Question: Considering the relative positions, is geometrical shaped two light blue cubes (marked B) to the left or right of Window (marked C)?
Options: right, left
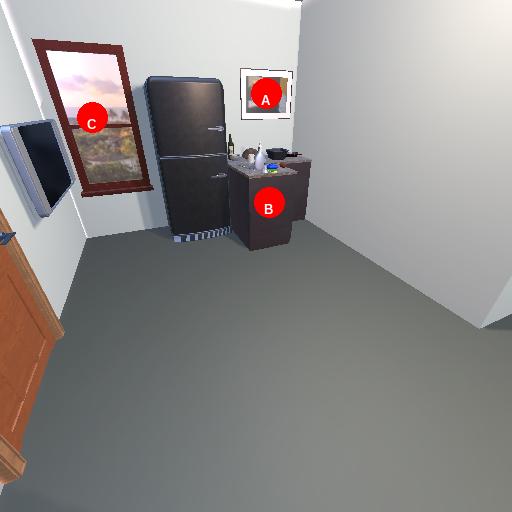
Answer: right